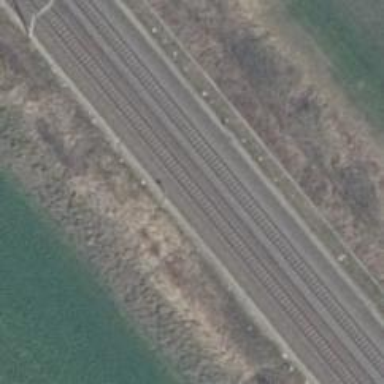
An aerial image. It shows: Railway track with contact line for electrification.